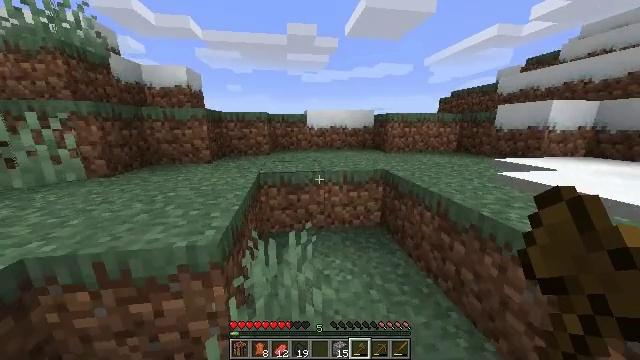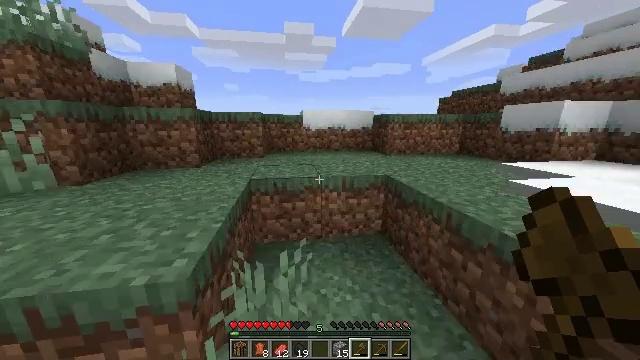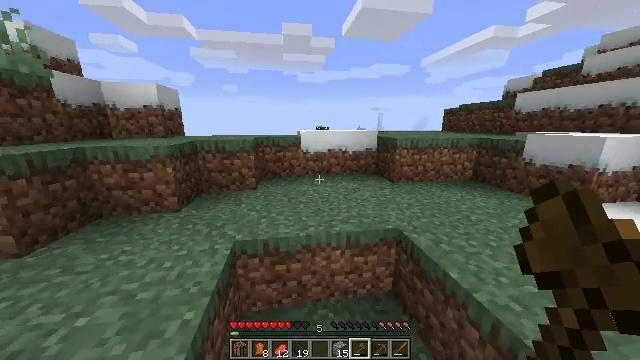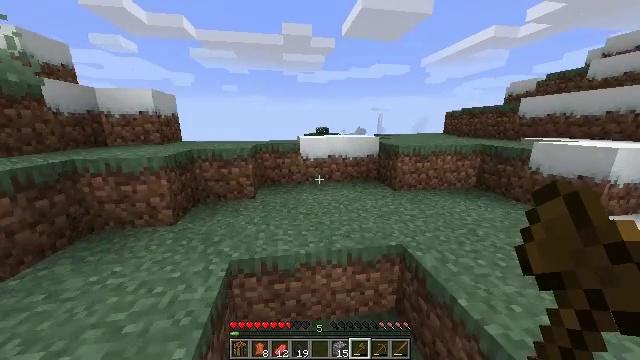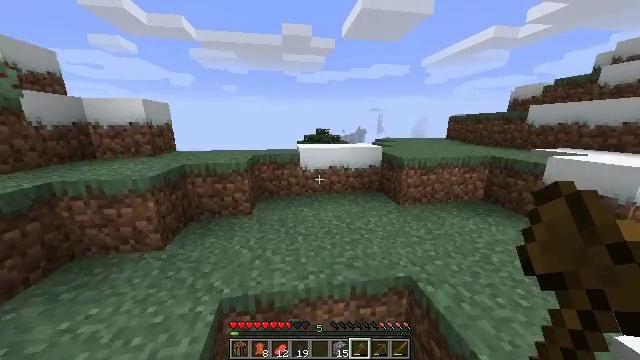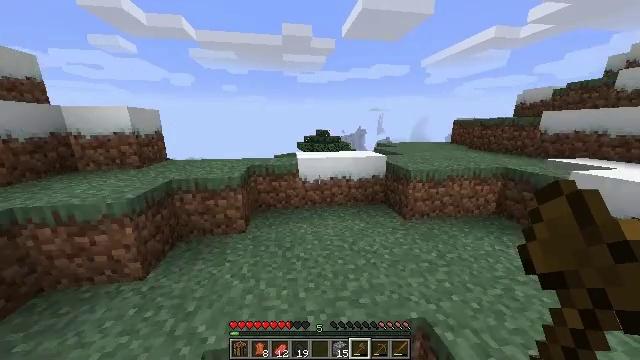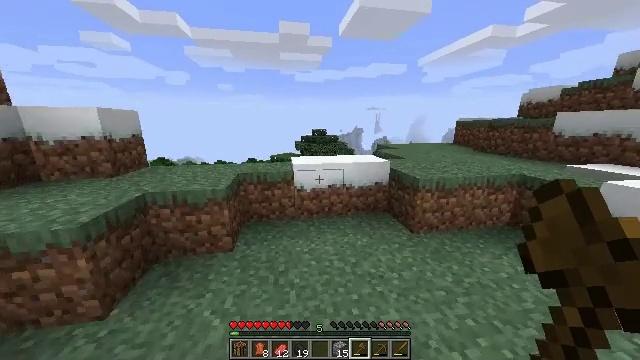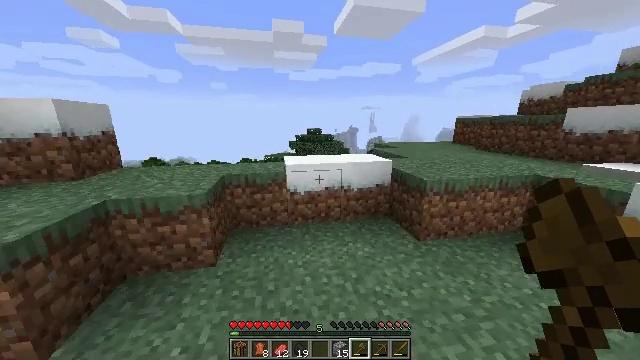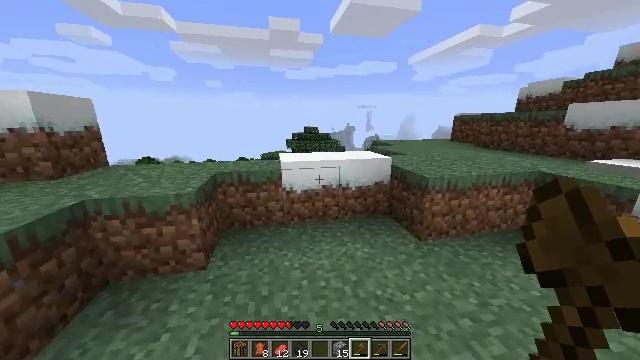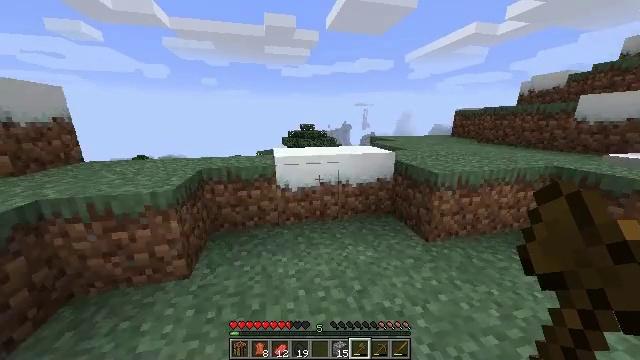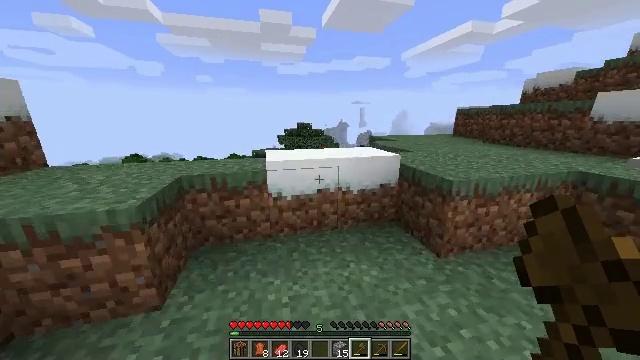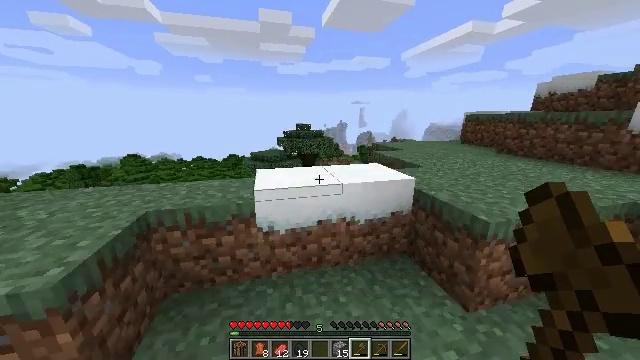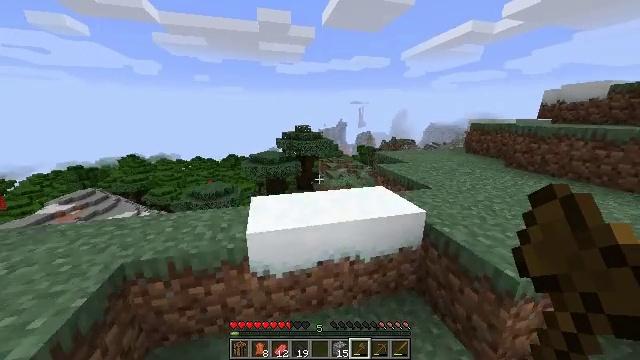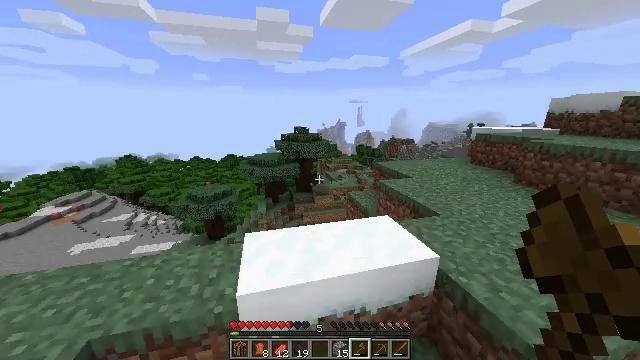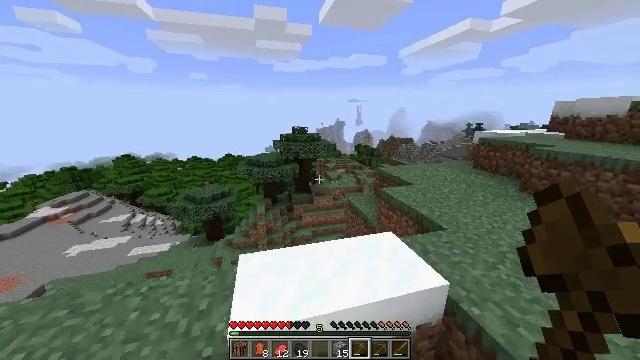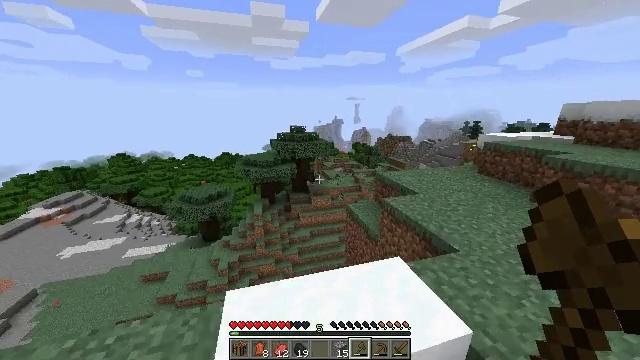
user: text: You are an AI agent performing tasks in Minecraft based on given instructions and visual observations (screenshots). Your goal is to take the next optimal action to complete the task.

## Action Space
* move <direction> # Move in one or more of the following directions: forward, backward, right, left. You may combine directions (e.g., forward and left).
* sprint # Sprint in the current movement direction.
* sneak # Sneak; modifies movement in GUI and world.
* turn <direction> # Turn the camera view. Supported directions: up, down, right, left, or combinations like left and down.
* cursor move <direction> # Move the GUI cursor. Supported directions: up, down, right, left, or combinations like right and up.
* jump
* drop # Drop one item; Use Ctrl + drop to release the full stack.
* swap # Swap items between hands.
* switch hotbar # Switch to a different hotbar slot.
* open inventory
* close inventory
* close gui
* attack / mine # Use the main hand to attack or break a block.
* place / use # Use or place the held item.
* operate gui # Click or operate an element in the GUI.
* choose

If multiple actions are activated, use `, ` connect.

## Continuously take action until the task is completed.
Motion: motion action
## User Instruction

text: Break the dark oak log in the forest.
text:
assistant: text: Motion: move forward, sprint, jump
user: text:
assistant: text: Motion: move forward, sprint, jump
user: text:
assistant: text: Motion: move forward, jump
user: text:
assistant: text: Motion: move forward, jump
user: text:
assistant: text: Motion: move forward, jump
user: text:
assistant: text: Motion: move forward, jump
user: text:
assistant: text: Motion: move forward, turn right, jump
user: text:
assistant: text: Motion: move forward, jump
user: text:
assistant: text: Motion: move forward, jump
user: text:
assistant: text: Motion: move forward, sprint, jump
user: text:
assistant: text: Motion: move forward, sprint, jump
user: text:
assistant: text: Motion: move forward, sprint, jump
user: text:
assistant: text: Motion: move forward, sprint, jump
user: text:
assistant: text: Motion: move forward, jump
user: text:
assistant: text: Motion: move forward, jump
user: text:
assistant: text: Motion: move forward, turn down, jump
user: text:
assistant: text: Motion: move forward, turn right and down, jump
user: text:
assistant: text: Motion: move forward, turn right and down, jump
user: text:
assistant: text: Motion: move forward, turn right and down, jump
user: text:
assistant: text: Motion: turn right and down, jump
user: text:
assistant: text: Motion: turn right and down
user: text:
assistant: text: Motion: turn right and down
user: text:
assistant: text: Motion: turn right
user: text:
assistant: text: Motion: move right, turn right
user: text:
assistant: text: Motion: move right
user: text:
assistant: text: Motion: move right
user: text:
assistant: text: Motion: move right
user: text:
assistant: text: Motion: move right
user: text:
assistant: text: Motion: move right
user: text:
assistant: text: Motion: move right